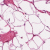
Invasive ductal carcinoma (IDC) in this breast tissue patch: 0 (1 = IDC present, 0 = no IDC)